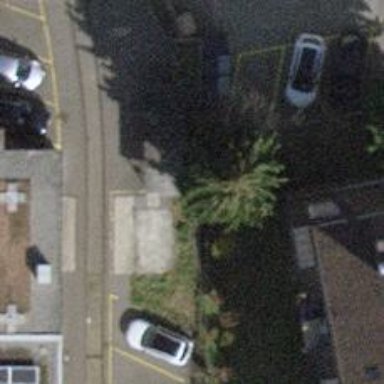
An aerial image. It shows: Bicycle parking area.